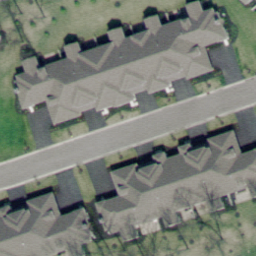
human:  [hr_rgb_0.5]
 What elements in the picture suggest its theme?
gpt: dense residential